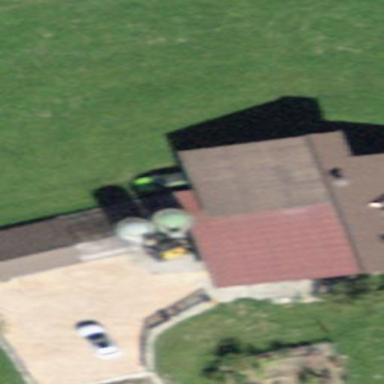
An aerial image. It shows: Farm building.